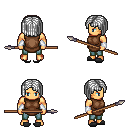
a pixel art fantasy rpg character, male body template, human, tanned skin, brown tunic, teal pants, white pageboy hairstyle, white cloth bracers, gray slippers, spear, four views (front, back, left, right), 2x2 character sprite sheet, small pixel art, hard edges, no anti-aliasing